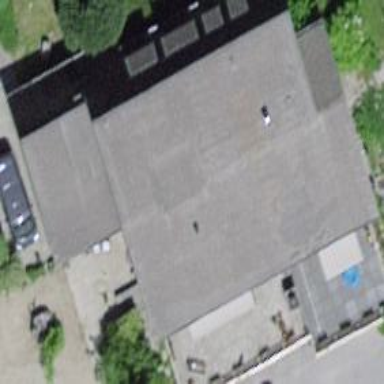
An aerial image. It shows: Detached building.